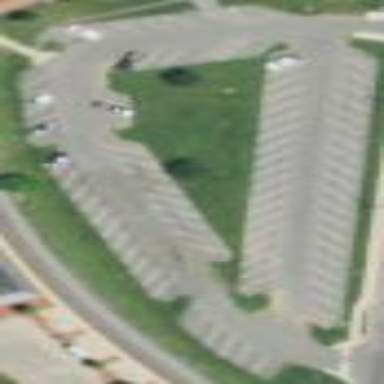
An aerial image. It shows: Parking area with surface.